Field crop: maize
Growth stage: 2
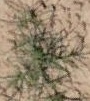
Species: salsola